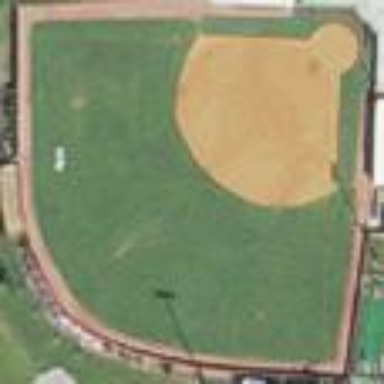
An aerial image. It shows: Softball pitch for leisure and sport activities.